Question: How to create a shelf like view in android that show several book in any row? Also, it should have horizontal and vertical features like the moon+reader app has.
I can write a shelf view that moves horizontally but it doesn't fully work. I used a xml file for view items that included image, text and button. I wrote a class that extends 'AdapterView' to create a customized 'ListView' that I called '"shelf view"'. Unfortunately, my program show one row and I can't use it for several row.

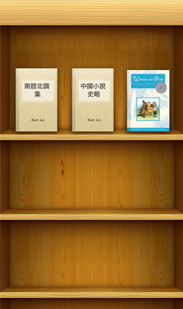
Answer: Now, I can detect a new way for create shelf-view better than the previous solution. I described it in <URL>
By the Way, In this application I used two classes:
- HorizontalListView Class that extends the AdapterView. It downloaded from <URL>.
---
Apr 22 '12:
There are some ways to implement shelf view that it have two features(horizontal & vertical scroll). I try to write a program that can run dynamically. This sample App have a XML file and a class.
So you can see my App:
First, Add following code in
'''
<?xml version="1.0" encoding="utf-8"?>
<ScrollView xmlns:android="http://schemas.android.com/apk/res/android"
android:layout_width="fill_parent"
android:layout_height="wrap_content"
android:id="@+id/sclView">
<TableLayout
android:id="@+id/tblLayout"
android:layout_width="fill_parent"
android:layout_height="fill_parent"
android:padding="0dp">
</TableLayout>
</ScrollView>
'''
Inner TableLayout add several HorizontalScroll equals with number of rows. Also inner any TableRow add Image.
Don't forget set a shelf image for Row's background:

'''
public class showShelfView extends Activity {
public void onCreate(Bundle savedInstanceState) {
super.onCreate(savedInstanceState);
setContentView(R.layout.main);
int numRow = 4;
int numCol = 8;
TableLayout tblLayout = (TableLayout) findViewById(R.id.tblLayout);
for(int i = 0; i < numRow; i++) {
HorizontalScrollView HSV = new HorizontalScrollView(this);
HSV.setLayoutParams(new LayoutParams(LayoutParams.FILL_PARENT, LayoutParams.FILL_PARENT));
TableRow tblRow = new TableRow(this);
tblRow.setLayoutParams(new LayoutParams(LayoutParams.FILL_PARENT, LayoutParams.WRAP_CONTENT));
tblRow.setBackgroundResource(R.drawable.bookshelf);
for(int j = 0; j < numCol; j++) {
ImageView imageView = new ImageView(this);
imageView.setImageResource(R.drawable.book1);
TextView textView = new TextView(this);
textView.setText("Java Tester");
textView.setLayoutParams(new LayoutParams(LayoutParams.WRAP_CONTENT, LayoutParams.WRAP_CONTENT));
tblRow.addView(imageView,j);
}
HSV.addView(tblRow);
tblLayout.addView(HSV, i);
}
}
}
'''